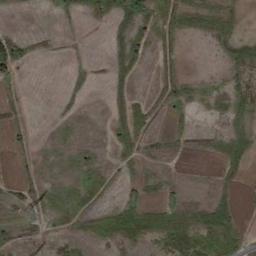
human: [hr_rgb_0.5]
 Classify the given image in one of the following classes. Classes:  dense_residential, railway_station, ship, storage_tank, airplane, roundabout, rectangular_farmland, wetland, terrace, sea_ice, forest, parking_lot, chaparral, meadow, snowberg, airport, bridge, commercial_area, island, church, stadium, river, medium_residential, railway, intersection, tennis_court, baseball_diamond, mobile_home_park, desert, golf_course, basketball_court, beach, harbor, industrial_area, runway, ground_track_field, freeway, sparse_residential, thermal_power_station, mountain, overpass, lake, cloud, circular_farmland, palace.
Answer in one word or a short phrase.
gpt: rectangular_farmland